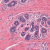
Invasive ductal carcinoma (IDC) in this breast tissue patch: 0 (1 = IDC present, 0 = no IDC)